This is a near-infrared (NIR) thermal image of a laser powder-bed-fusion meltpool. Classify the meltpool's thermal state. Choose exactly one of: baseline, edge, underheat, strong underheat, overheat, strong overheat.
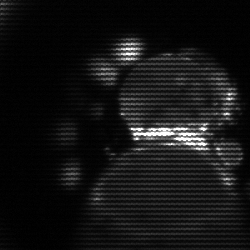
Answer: baseline